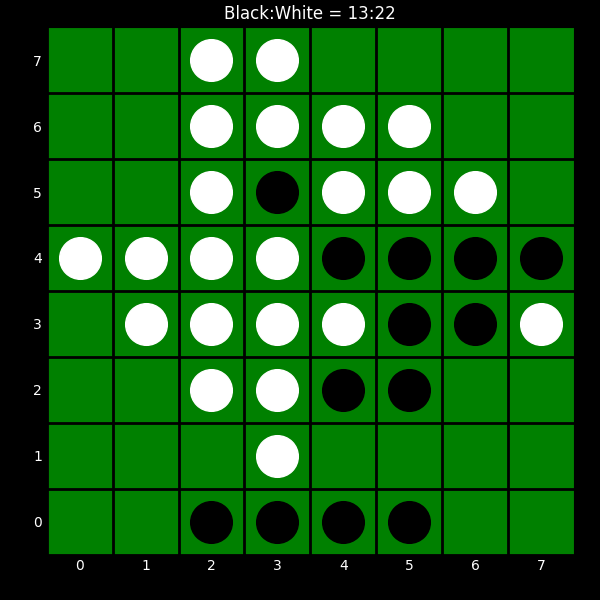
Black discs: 13
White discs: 22